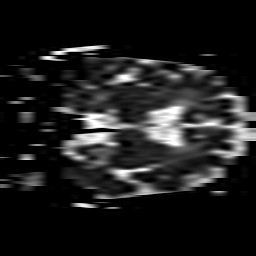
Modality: ADC
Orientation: coronal
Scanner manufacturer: philips
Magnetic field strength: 1.5 T
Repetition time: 2.868 s
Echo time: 0.06241 s